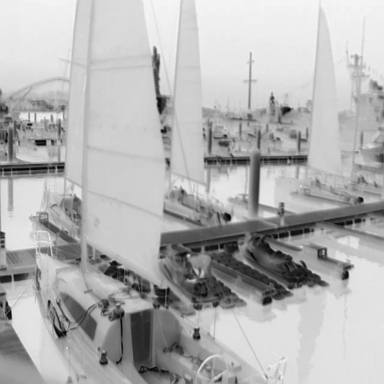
There are six objects shown in the infrared image, including four sailboats, and two canoes.